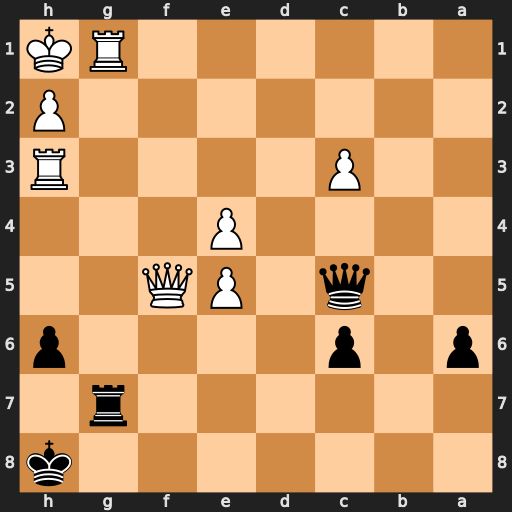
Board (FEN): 7k/6r1/p1p4p/2q1PQ2/4P3/2P4R/7P/6RK
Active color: b
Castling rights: -
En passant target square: -
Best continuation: Rxg1#